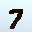
Label: 7